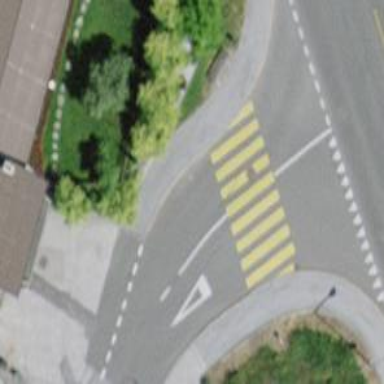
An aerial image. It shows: Marked crossing on the road.